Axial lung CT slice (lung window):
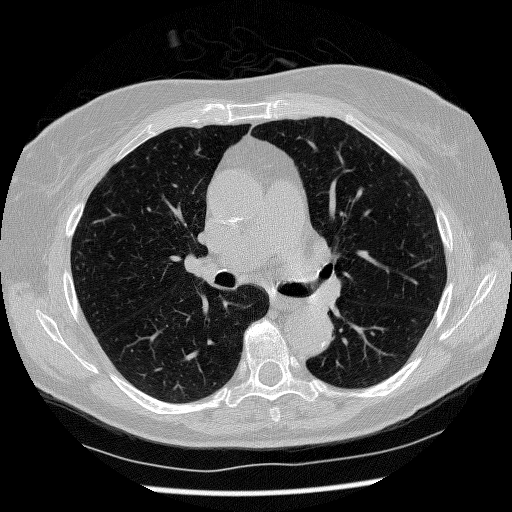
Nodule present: no